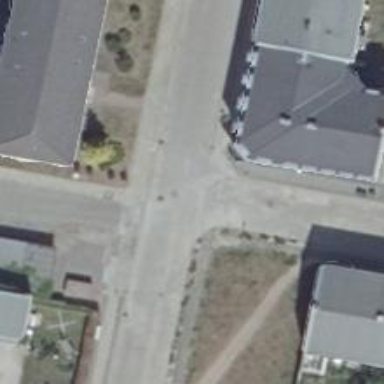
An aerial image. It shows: Residential road with sidewalks on both sides.